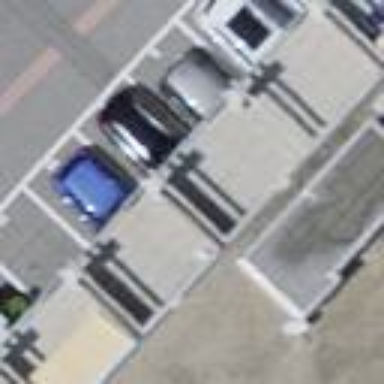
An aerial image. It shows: Motorcycle parking area with asphalt surface.